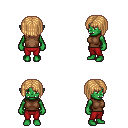
a pixel art fantasy rpg character, female body template, orc, green skin, brown sleeveless shirt, red pants, light blonde pageboy hairstyle, four views (front, back, left, right), 2x2 character sprite sheet, small pixel art, hard edges, no anti-aliasing